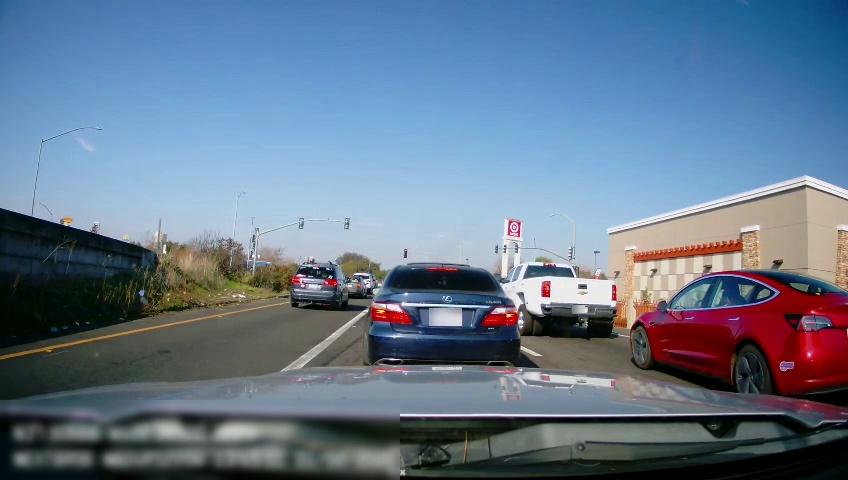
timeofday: Day
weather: Sunny
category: Drivable Space
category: Vehicles | SUV
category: Vehicles | Car
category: Vehicles | SUV
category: Vehicles | Truck
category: Vehicles | Car
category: Vehicles | Car
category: Lanes | Alternate Lane
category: Lanes | Current Lane
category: Lanes | Current Lane
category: Lanes | Alternate Lane
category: Traffic | Lights
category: Traffic | Lights
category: Traffic | Lights
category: Traffic | Lights
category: Traffic | Lights
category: Traffic | Lights
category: Traffic | Lights